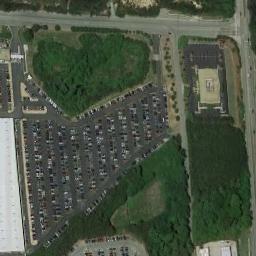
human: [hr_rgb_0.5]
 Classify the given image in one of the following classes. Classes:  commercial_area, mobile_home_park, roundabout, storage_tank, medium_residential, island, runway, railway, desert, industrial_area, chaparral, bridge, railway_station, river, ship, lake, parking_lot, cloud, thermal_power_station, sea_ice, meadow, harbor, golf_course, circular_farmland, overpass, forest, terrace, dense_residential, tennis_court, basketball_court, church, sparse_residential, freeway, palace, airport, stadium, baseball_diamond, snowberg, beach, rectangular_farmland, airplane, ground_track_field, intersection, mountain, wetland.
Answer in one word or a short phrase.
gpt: parking_lot